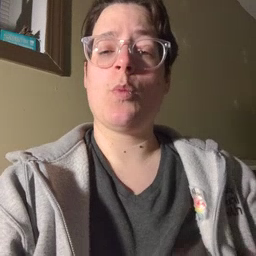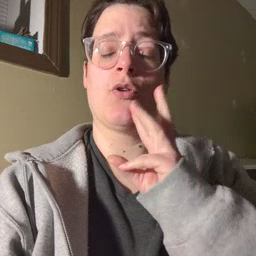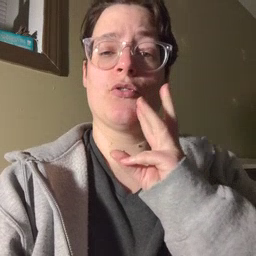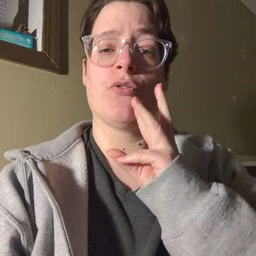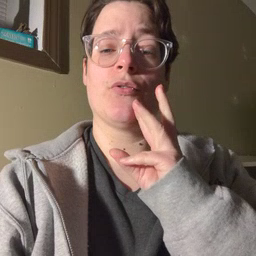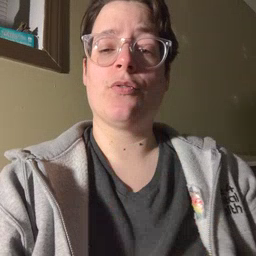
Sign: water